Interaction volume radius: 5 \u00c5
Interaction volume height: 40 \u00c5
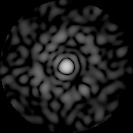
Disorder parameter: 0.8358